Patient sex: M
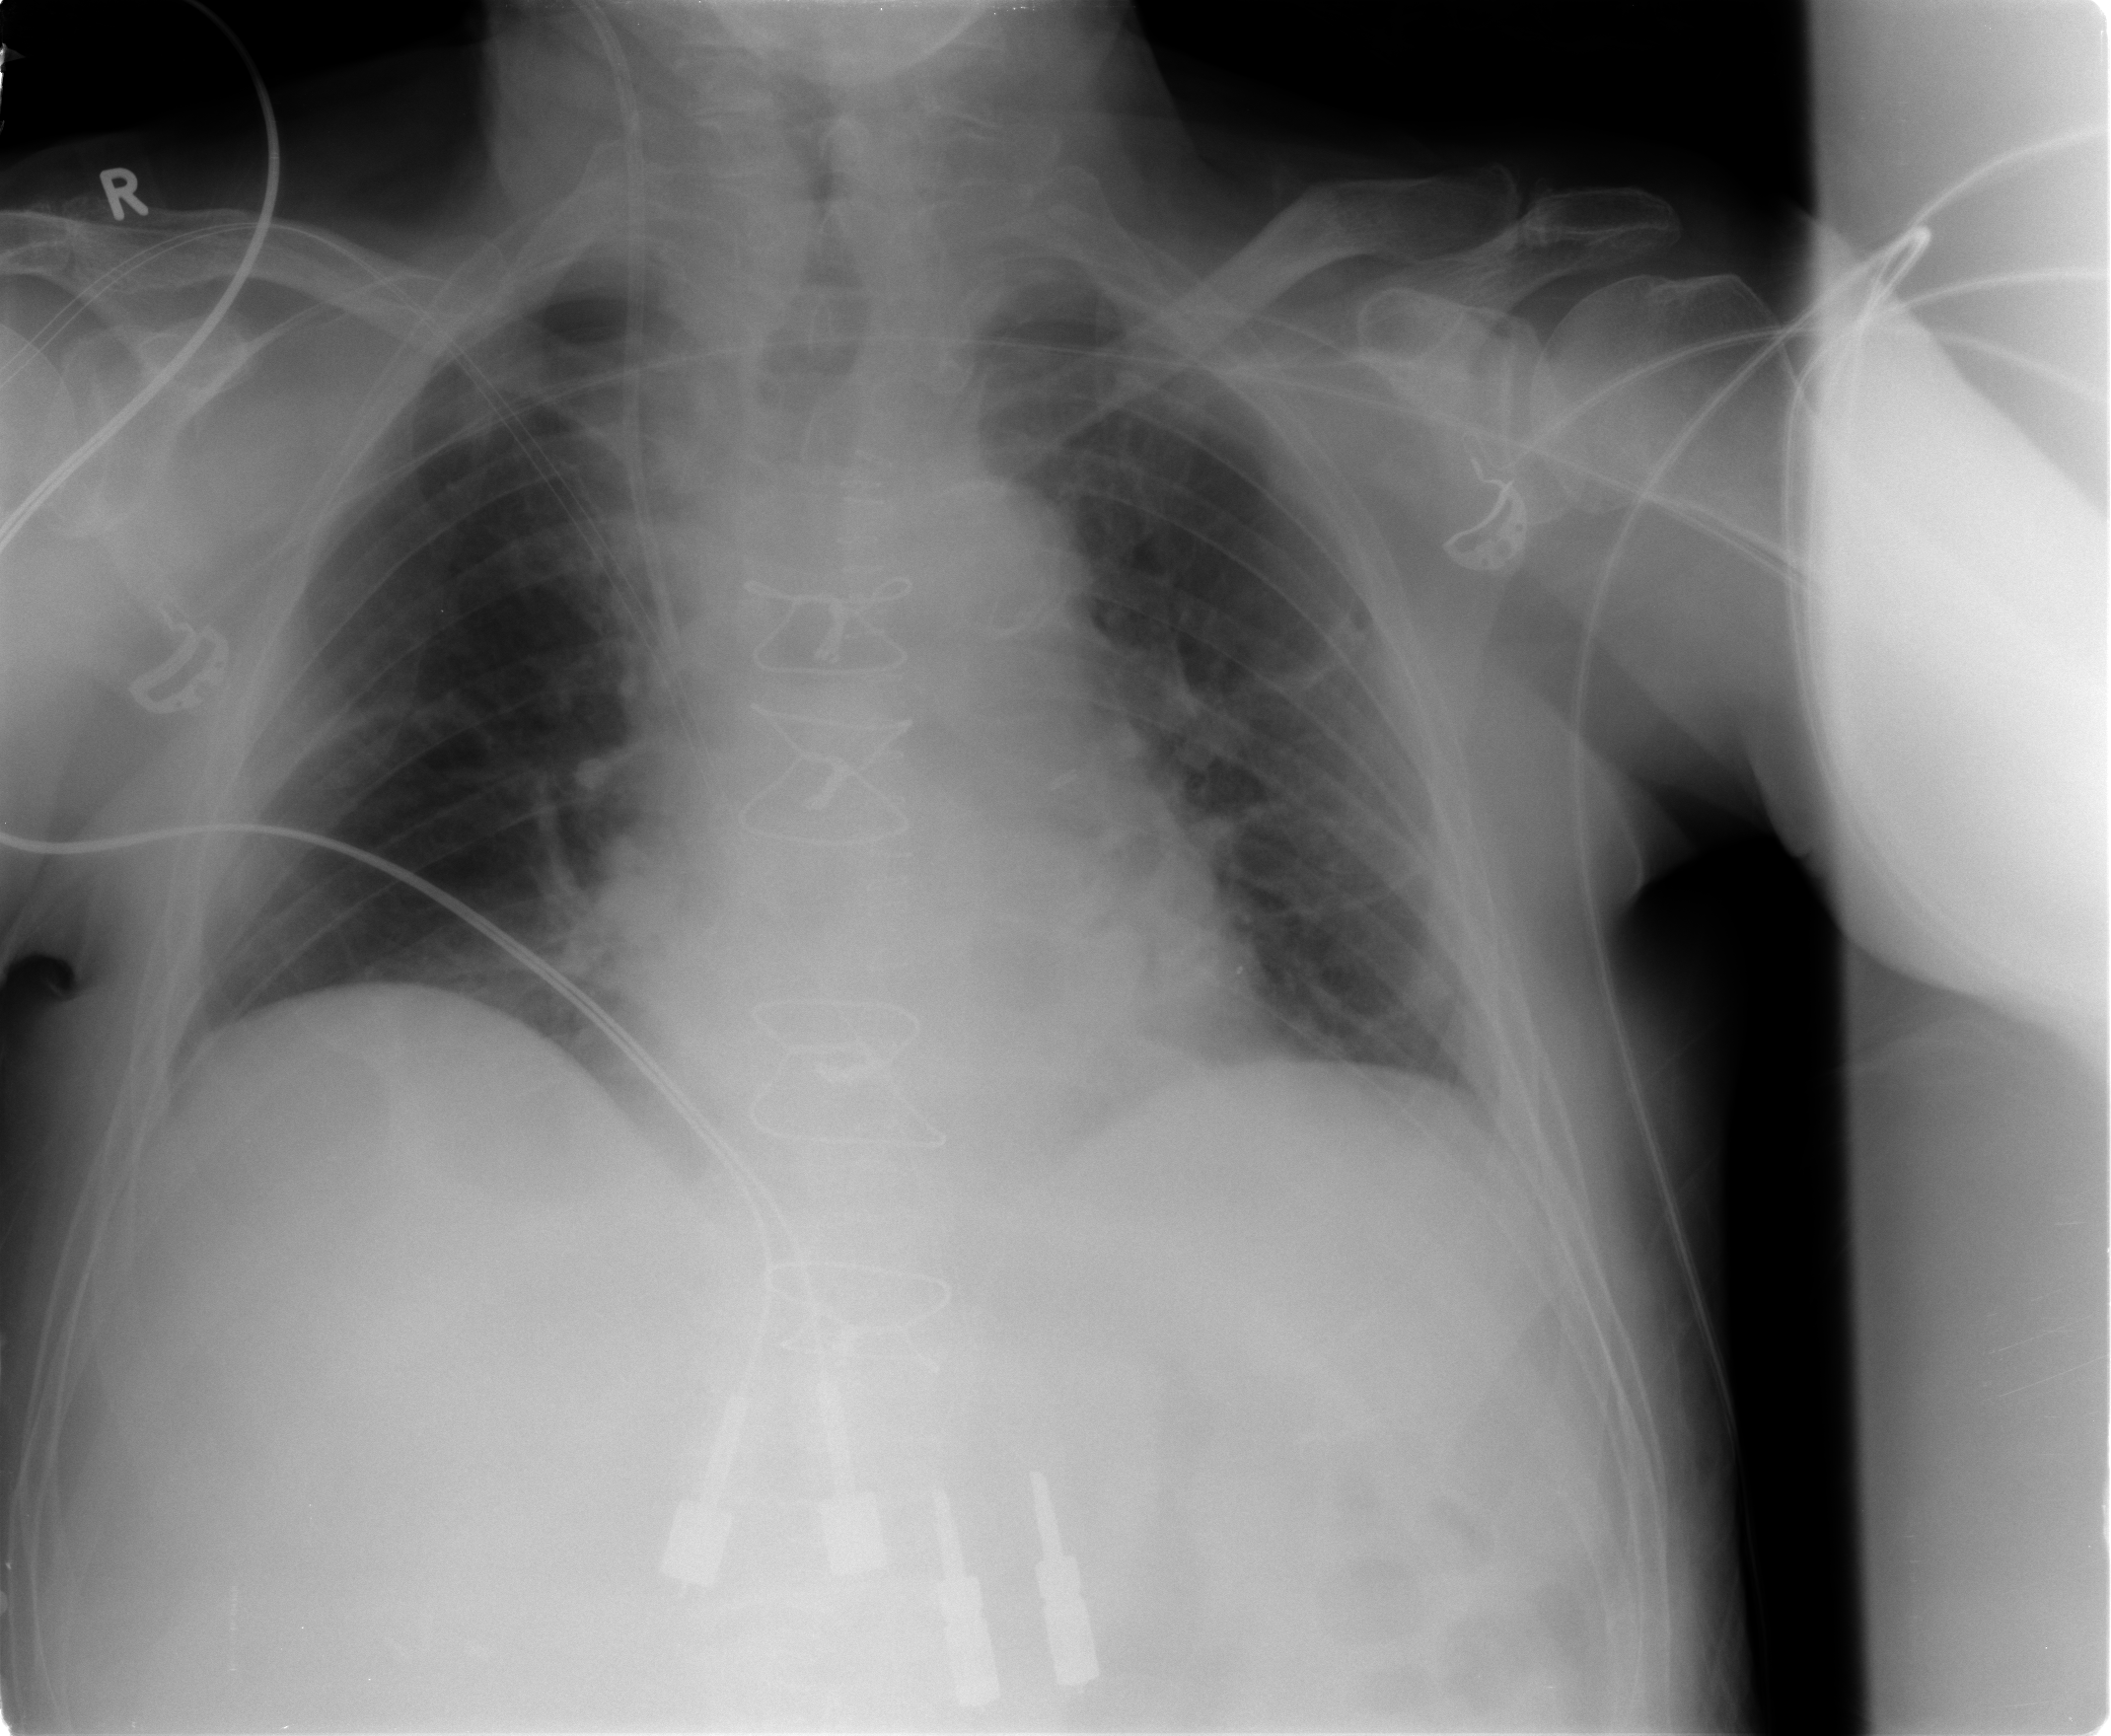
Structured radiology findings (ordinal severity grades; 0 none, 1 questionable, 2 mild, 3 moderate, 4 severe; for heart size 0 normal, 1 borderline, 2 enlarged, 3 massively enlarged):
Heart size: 0
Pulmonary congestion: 2
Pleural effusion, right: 1
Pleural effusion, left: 1
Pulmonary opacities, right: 0
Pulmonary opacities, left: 0
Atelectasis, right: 2
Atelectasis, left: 2